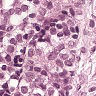
Metastatic tissue present: yes